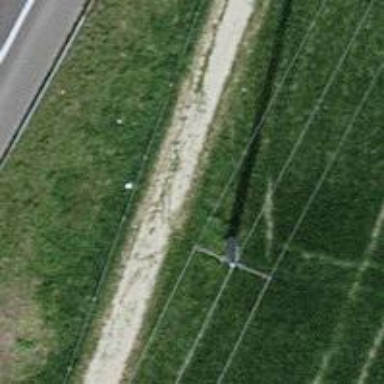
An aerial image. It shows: Concrete power pole.